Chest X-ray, AP view. Patient: 23 years old, sex F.
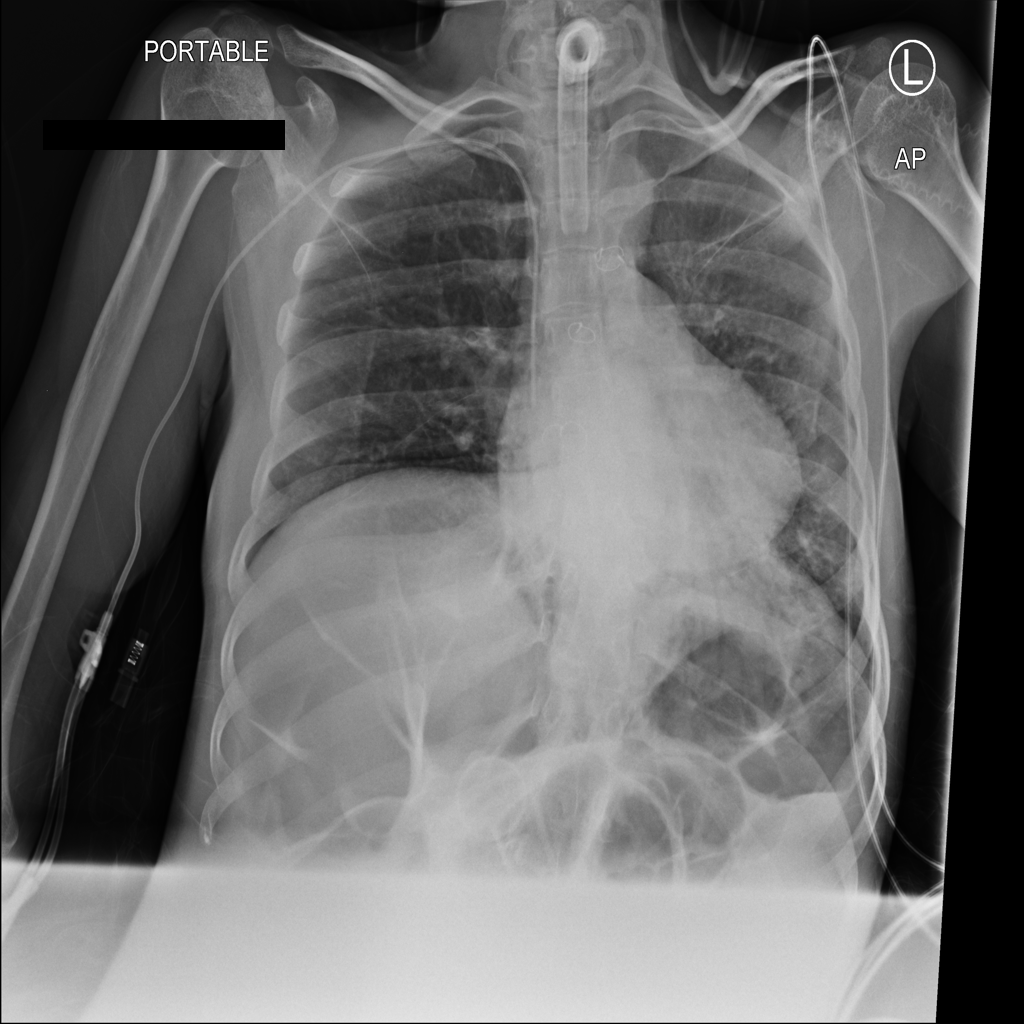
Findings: Infiltration